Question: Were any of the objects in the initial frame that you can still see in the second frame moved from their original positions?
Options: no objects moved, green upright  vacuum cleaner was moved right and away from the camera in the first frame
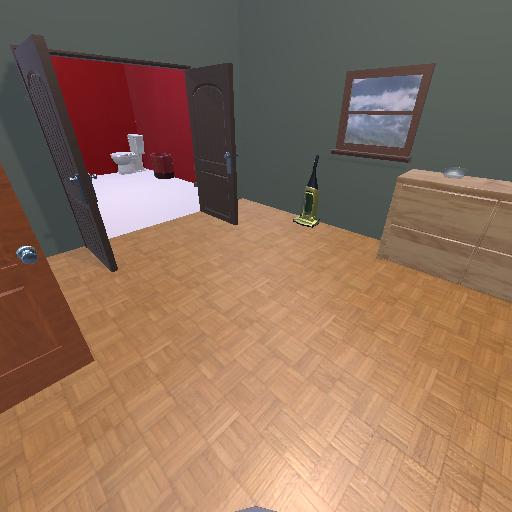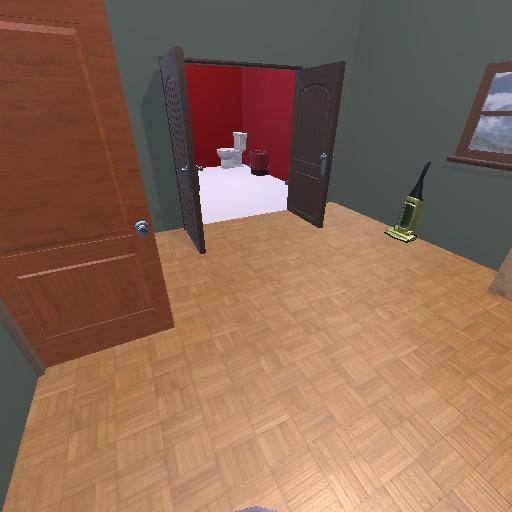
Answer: no objects moved